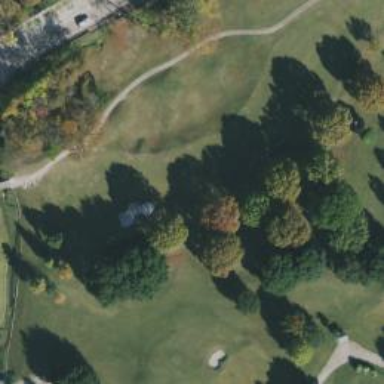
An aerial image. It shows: Golf hole.